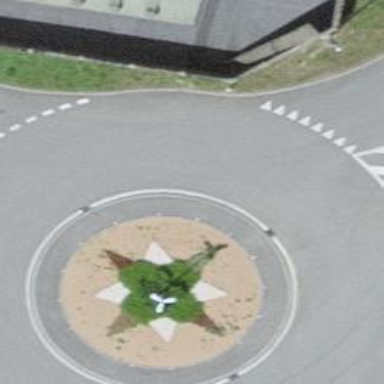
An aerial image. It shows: Residential road that intersects with roundabout.